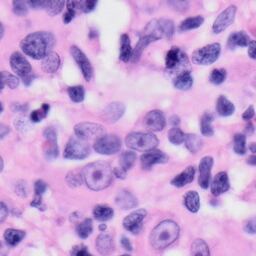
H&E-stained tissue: Skin